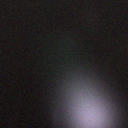
Screen state: off